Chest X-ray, PA view. Patient: 52 years old, sex M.
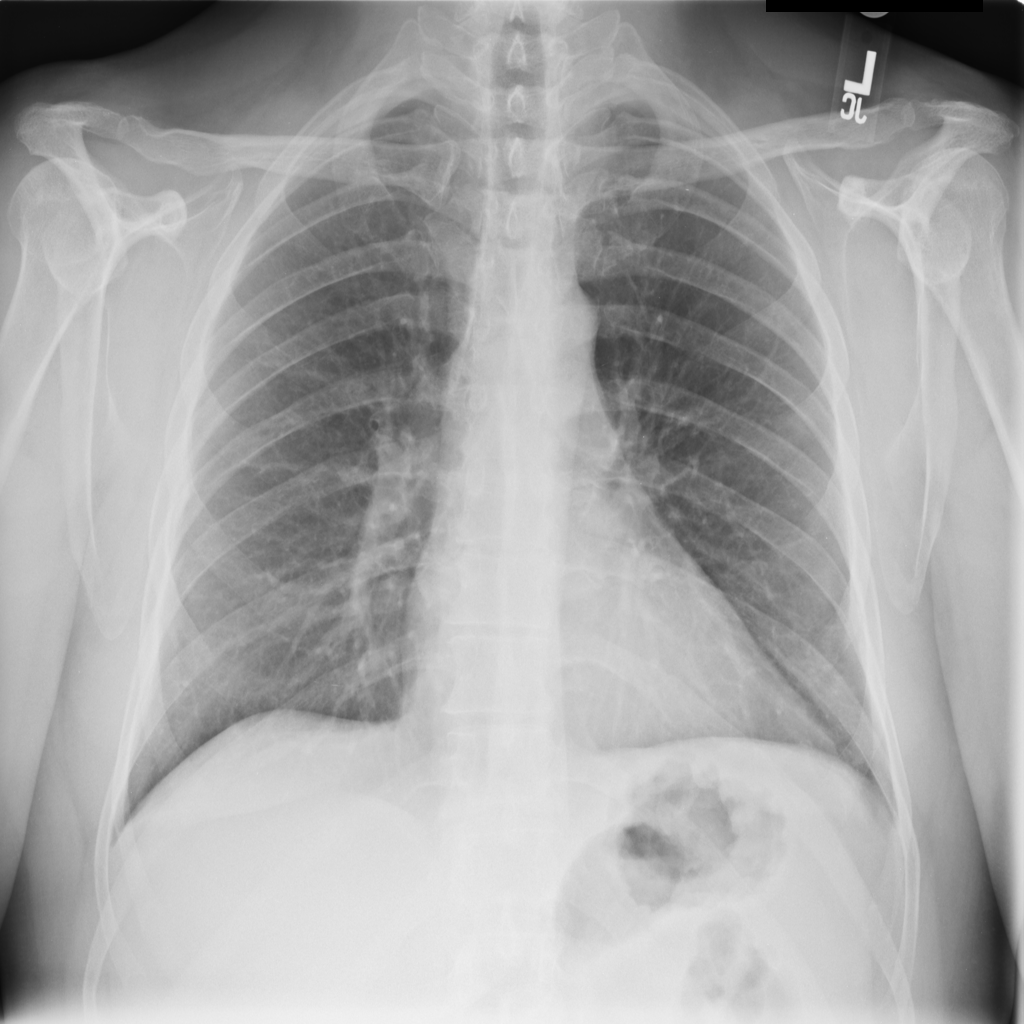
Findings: No Finding